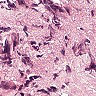
Metastatic tissue present: yes